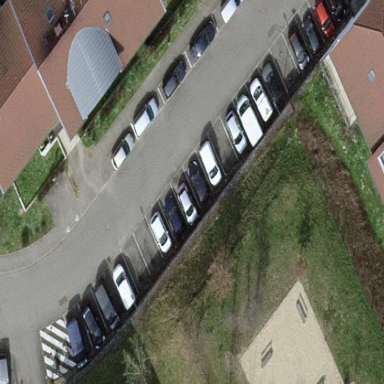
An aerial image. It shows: Street-side parking area.